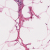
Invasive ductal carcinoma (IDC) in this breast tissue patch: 0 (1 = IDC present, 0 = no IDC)